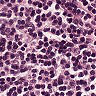
Metastatic tissue present: no